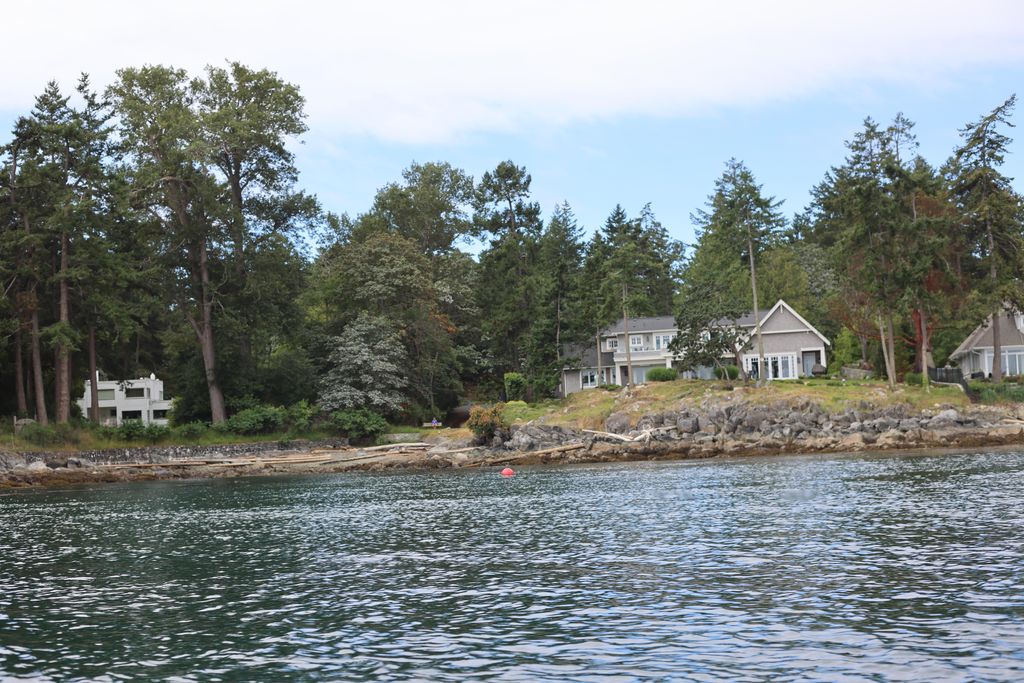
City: victoria